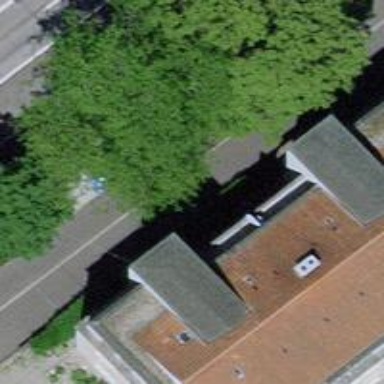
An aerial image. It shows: Avenue of trees.